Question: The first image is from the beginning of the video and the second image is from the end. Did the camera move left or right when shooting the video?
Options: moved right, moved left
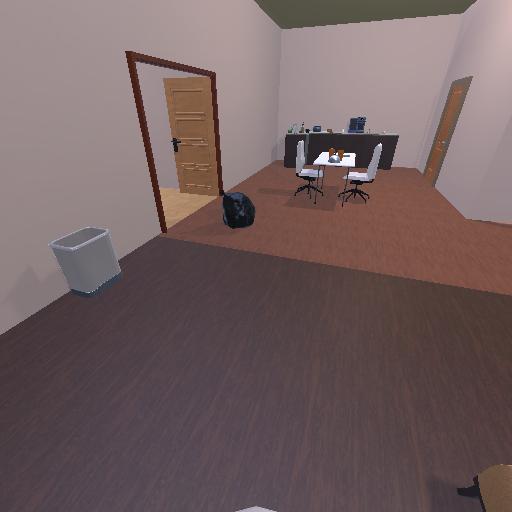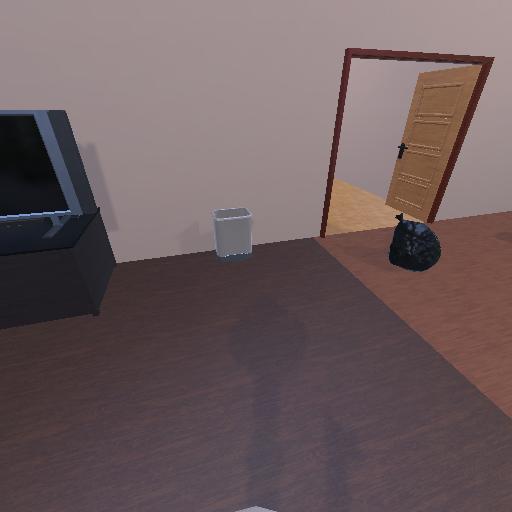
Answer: moved right